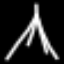
Label: The Eiffel Tower